Question: I'm trying to update a certain column for each row in my SQL Server table, using ASP.NET, C#.
When this code is executed, I want the OrderNo of the first row in the column to be = 1. From then on, I want the OrderNo to increment by 1 for the other existing rows in the table.
At the moment, I can update the OrderNo of one row, however I can't get a loop to properly read through all the rows & increment as I would like.
Here is the structure of my table

And below is my C#:
'''
con.Open();
SqlCommand cmdUpdateOrderNo;
cmdUpdateOrderNo = new SqlCommand("UPDATE tblImages SET [OrderNo]=@O WHERE [OrderNo] = 2;", con);
cmdUpdateOrderNo.Parameters.AddWithValue("@O", 4);
cmdUpdateOrderNo.ExecuteNonQuery();
'''
Here is the reason I need to update the OrderNo:
'''
protected void Timer1_Tick(object sender, EventArgs e)
{
int i = (int)ViewState["ImageDisplayed"];
i = i + 1;
ViewState["ImageDisplayed"] = i;
DataRow imageDataRow = ((DataSet)ViewState["ImageData"]).Tables["image"].Select().FirstOrDefault(x => x["order"].ToString() == i.ToString());
if (imageDataRow != null)
{
Image1.ImageUrl = "~/MyImages/" + imageDataRow["name"].ToString();
lblImageName.Text = imageDataRow["name"].ToString();
lblImageOrder.Text = imageDataRow["order"].ToString();
lblImageDesc.Text = imageDataRow["Desc"].ToString();
}
else
{
SetImageUrl();
}
}
private void SetImageUrl()
{
DataSet ds = new DataSet();//Creating a dataset
SqlDataAdapter da = new SqlDataAdapter("SELECT Name, [Order], [Desc] FROM tblImages", con);
da.Fill(ds, "image");
ViewState["ImageData"] = ds;//storing the dataset in a ViewState variable
ViewState["ImageDisplayed"] = 1;//storing order number of the image currently displayed
DataRow imageDataRow = ds.Tables["image"].Select().FirstOrDefault(x => x["order"].ToString() == "1");
Image1.ImageUrl = "~/MyImages/" + imageDataRow["name"].ToString();
lblImageName.Text = imageDataRow["name"].ToString();
lblImageOrder.Text = imageDataRow["order"].ToString();
lblImageDesc.Text = imageDataRow["Desc"].ToString();
}
'''
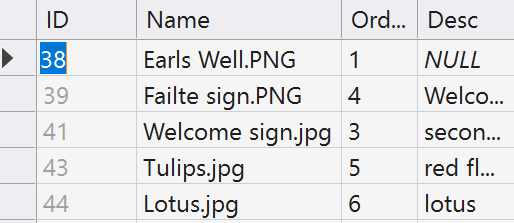
Answer: I agree with @Jamiec on this that it seems like a bad idea, but you don't need a loop if it's really what you want to do. Here's an example using a CTE and a Window Function.
'''
WITH T AS
( SELECT
*,
ROW_NUMBER() OVER (ORDER BY ID) as RN
FROM YourTable
)
/* this shows you the results of the CTE,
specifically the ROW_NUMBER()
which will replace the OrderNo in the code below */
SELECT * FROM T
'''
'''
WITH T AS
( SELECT
*,
ROW_NUMBER() OVER (ORDER BY ID) as RN
FROM YourTable
)
UPDATE T
SET OrderNo = RN
'''